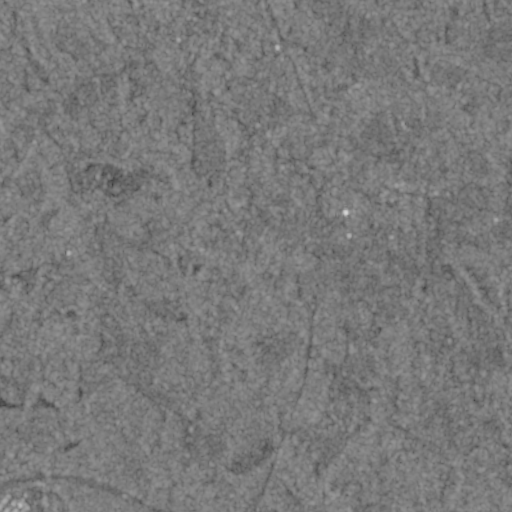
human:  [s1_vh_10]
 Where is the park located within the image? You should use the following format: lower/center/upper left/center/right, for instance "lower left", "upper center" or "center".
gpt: The park is located in the center left of the image.
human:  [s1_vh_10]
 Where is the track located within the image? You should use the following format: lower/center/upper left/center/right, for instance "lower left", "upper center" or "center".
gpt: The track is located in the upper left of the image.
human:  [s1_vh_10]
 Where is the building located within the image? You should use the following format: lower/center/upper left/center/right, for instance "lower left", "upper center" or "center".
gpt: The building is located in the lower left of the image.
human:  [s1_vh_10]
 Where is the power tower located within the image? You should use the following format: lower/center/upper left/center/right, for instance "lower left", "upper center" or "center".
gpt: There is no power tower in the image.

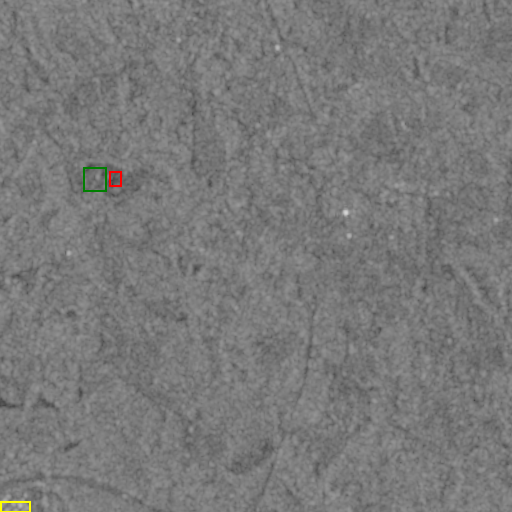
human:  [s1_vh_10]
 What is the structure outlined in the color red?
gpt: The structure outlined in red is a park.
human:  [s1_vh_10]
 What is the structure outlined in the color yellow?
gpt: The structure outlined in yellow is a building.
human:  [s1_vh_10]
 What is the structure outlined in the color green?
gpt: The structure outlined in green is a building.
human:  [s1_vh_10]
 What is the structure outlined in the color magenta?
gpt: There is no magenta outline.